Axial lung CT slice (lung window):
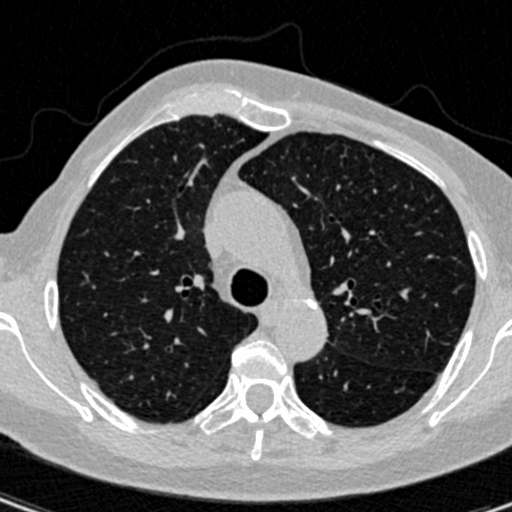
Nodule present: no